Question: First of all sorry if that's a silly question, but I am kind of stuck..
I want to pass a couple of variables from my HTML/Bootstrap page to Flask. The variables are obtained in a form.
The variable is to be selected from a dropdown. Once the variable is selected from mySQL2 it should be stored in 'customername'.
At the moment I've got this sample code which does not work at all.
'''
<form action="" class="form-group" method="post">
<div class="form-group">
<label for="selectcustomer">Select your customer</label>
<input
<select class="form-control" id="selectcustomer">
{% for j in mySQL2 %}
<option>{{j[2]}}</option>
{% endfor %}
</select> value="{{request.form.customername}}">
<input type="text" class="form-control" name="customername" value="{{request.form.customername}}">
</div>
<br>
<input class="btn btn-default" type="submit" value="Submit">
</form>
'''
How can I post the selected value into 'customername'?
The form looks like this:

I need the selection field to be a dropdown. Once a value is selected it should be stored in 'customername'.
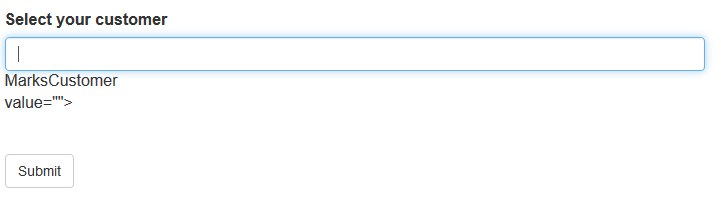
Answer: Before form submission can't get the submit values. To get posted data in view use:
'''
request.form["selectcustomer"]
'''
html 'select' tag should have a name attribute '<select name="selectcustomer" ...>' so you can get value with name not the select id.
Lets say you have a view as follows:
'''
def customer():
customername = ""
if request.method == 'POST':
customername = request.form["customername"]
return render_template("yourhtmlfile", customername=customername)
#yourhtml
...
{{customername}}
'''